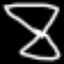
Label: hourglass